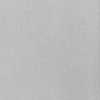
Label: dusty